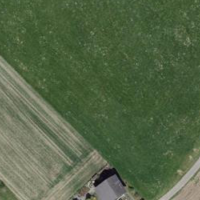
EUNIS habitat code: 24
Species observed at this site:
Tanacetum parthenium